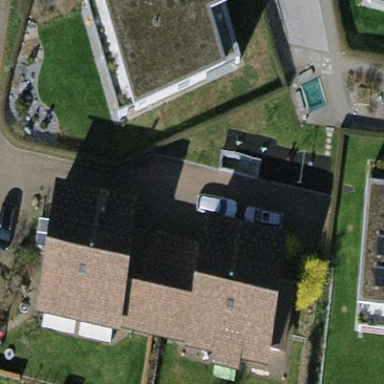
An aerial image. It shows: Terrace building.